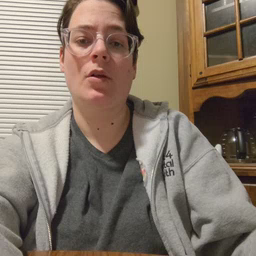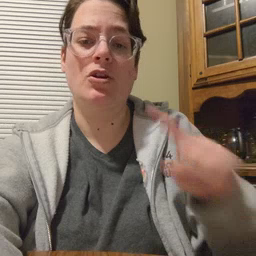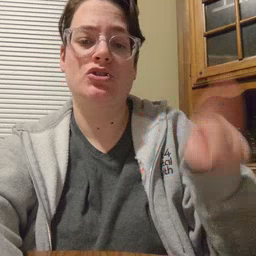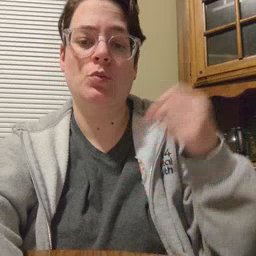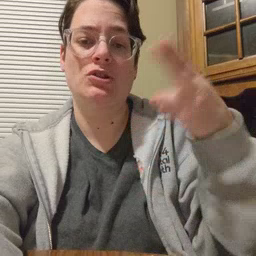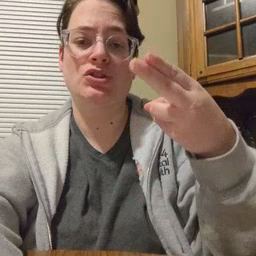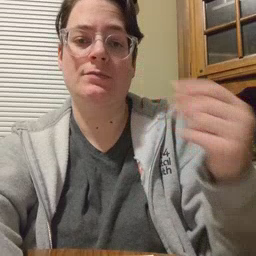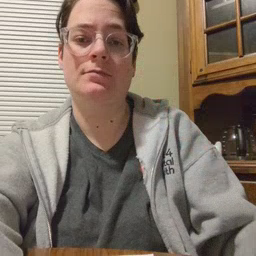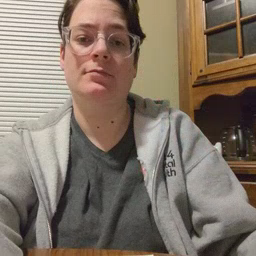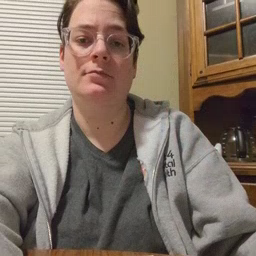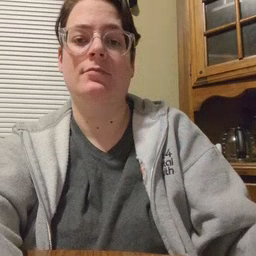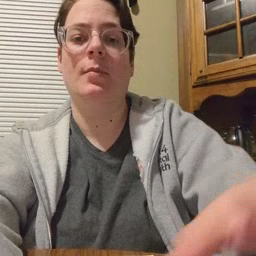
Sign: garbage